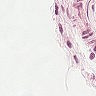
Metastatic tissue present: no